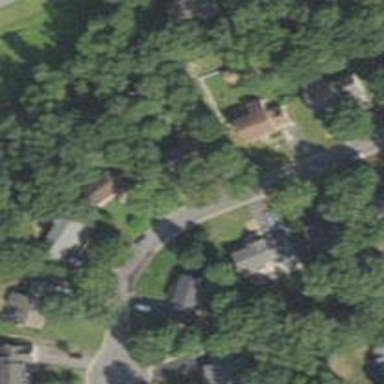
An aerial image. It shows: Driveway.